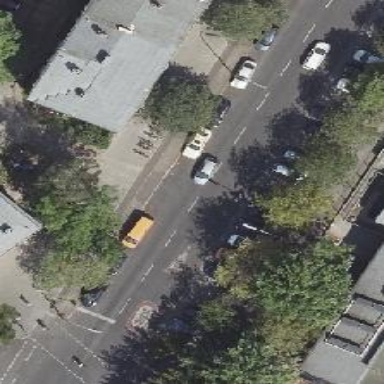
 featuring separate cycle track. The road has lane markings with parking available on the right side and along the street side on the left. The surface of the parking on the left is made of setts."